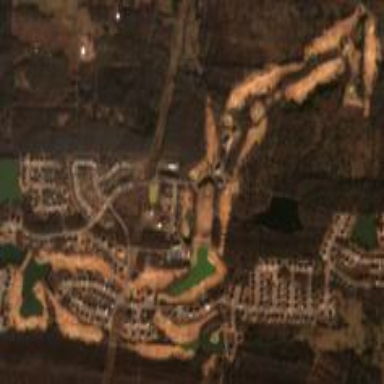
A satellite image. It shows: Golf course.